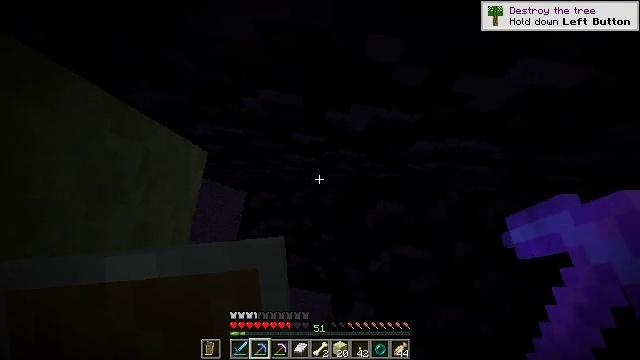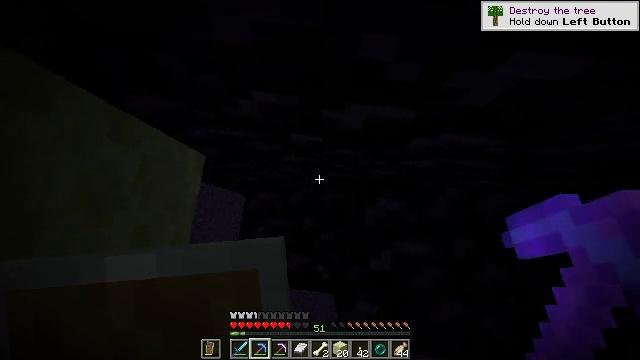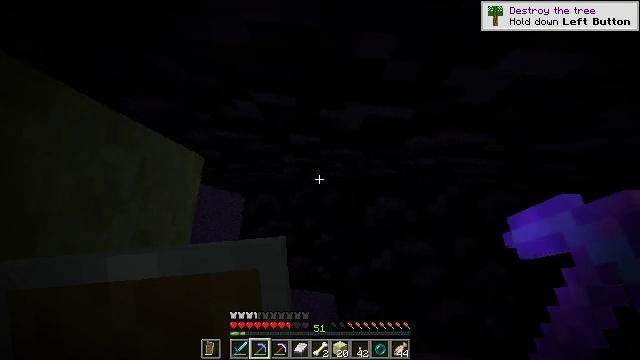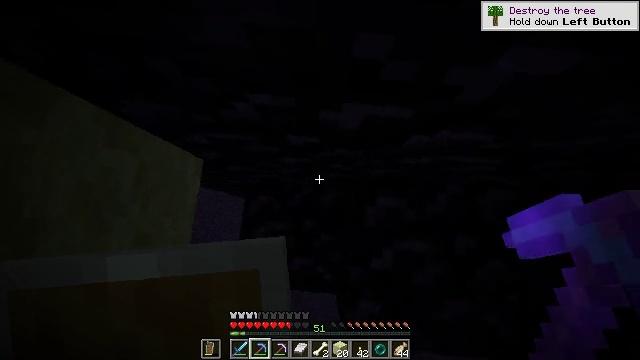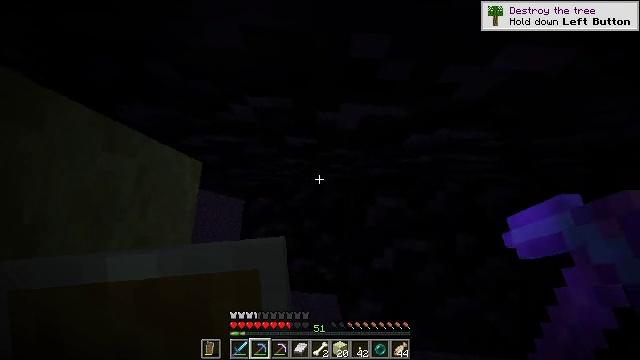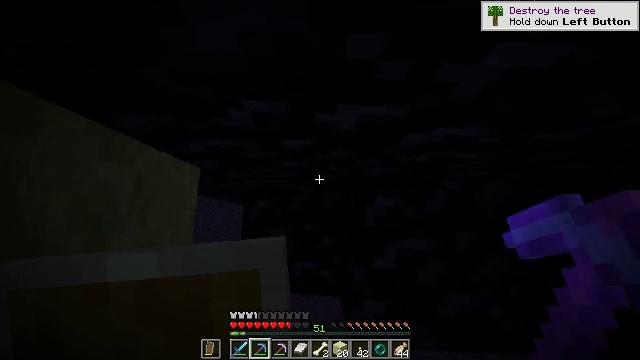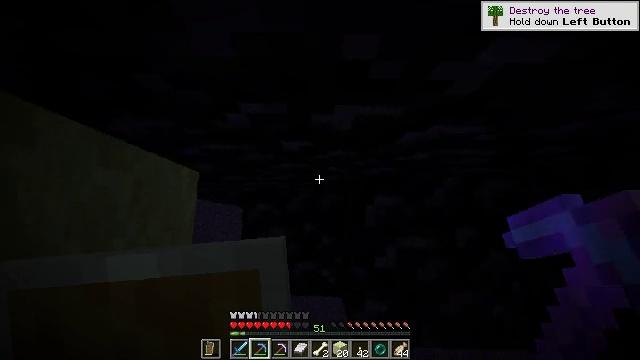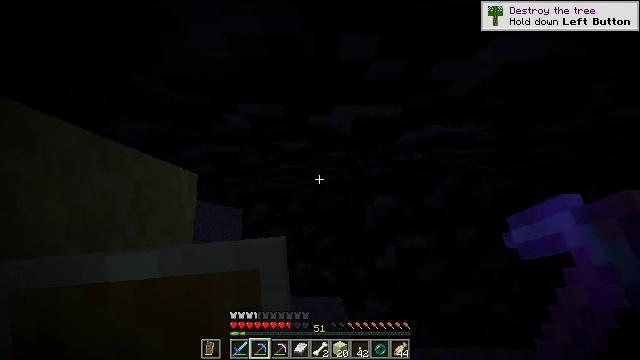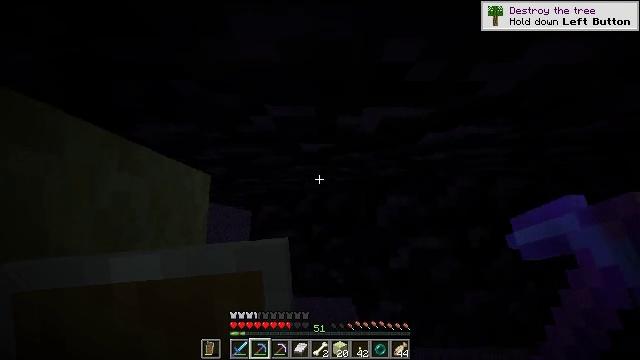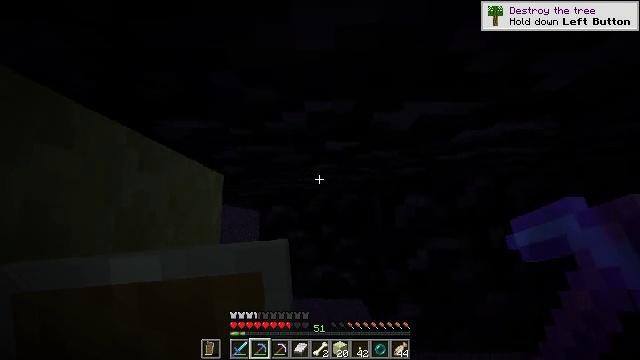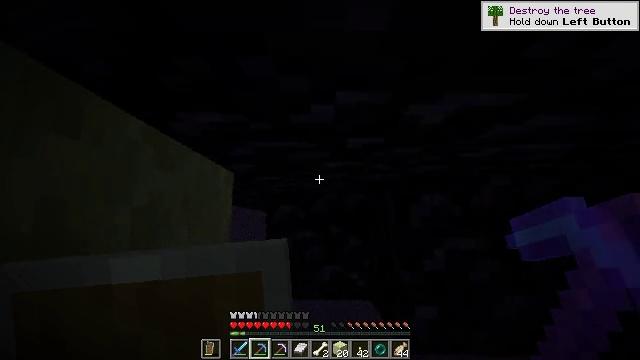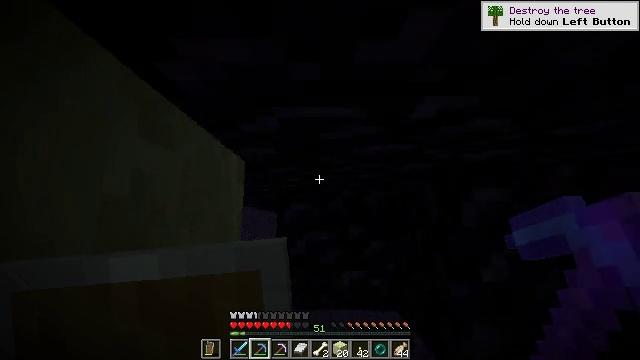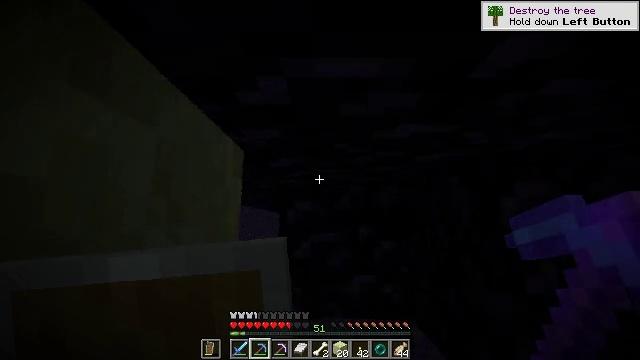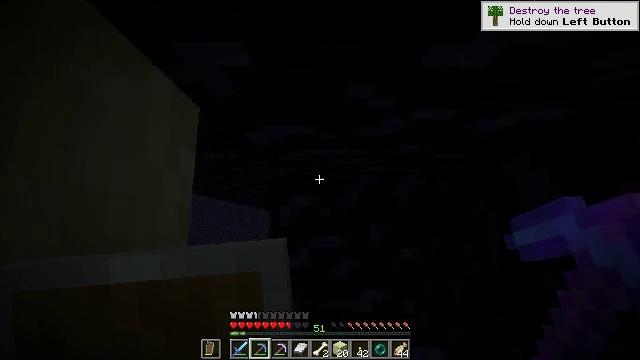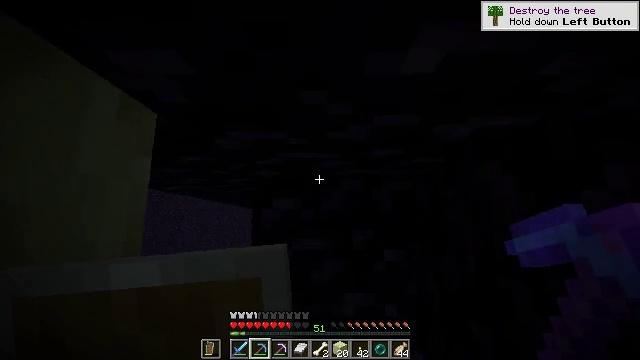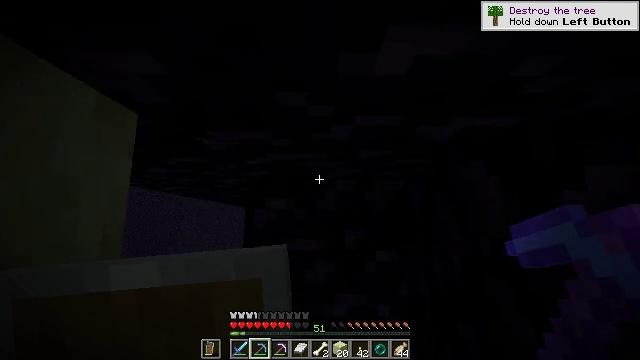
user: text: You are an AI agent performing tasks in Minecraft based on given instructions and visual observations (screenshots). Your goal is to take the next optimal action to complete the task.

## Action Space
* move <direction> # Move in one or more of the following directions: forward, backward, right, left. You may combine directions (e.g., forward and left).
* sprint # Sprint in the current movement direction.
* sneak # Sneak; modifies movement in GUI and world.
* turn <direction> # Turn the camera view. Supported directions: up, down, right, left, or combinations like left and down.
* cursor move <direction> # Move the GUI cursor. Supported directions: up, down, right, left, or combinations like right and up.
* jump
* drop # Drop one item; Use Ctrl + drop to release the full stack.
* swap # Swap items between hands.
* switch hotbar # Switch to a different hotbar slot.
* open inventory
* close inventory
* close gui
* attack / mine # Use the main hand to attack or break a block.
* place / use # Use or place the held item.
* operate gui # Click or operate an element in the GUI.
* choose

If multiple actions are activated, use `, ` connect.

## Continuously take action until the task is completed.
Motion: motion action
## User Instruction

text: Collect end stone for your base.
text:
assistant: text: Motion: turn right
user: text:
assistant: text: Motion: no_op
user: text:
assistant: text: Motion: no_op
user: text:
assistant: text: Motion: turn right
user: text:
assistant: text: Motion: turn right
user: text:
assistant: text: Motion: turn right
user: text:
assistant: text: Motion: no_op
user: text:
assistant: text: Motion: move left
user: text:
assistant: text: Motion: move left
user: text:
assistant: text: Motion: move left
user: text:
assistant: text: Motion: no_op
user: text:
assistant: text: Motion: move right
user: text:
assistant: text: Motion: move right
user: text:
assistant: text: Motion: move right
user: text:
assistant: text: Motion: no_op
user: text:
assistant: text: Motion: no_op
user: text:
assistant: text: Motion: no_op
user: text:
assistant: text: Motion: no_op
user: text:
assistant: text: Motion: no_op
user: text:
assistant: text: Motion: no_op
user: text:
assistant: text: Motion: no_op
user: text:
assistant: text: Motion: no_op
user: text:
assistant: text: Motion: no_op
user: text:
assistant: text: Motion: no_op
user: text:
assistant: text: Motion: turn left
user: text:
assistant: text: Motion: turn left
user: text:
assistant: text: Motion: turn left
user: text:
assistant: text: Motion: turn left
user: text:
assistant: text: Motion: turn left
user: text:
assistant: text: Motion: no_op